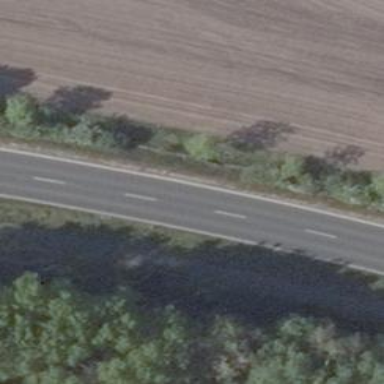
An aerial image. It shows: Secondary road with asphalt surface.